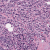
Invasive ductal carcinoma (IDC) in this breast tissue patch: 1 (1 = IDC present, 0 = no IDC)